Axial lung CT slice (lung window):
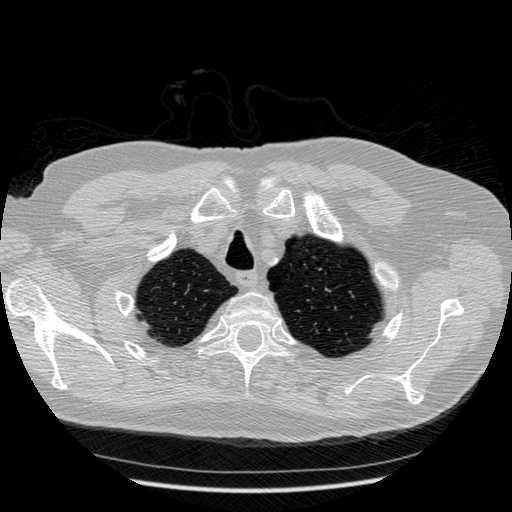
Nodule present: no